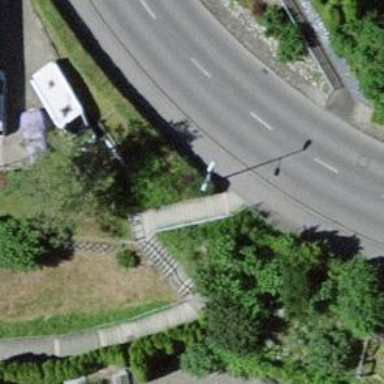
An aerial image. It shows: Set of steps on the road.